【题型】解答题　【知识点】平面几何　【难度】easy
如图，$AB$ 是 $\odot O$ 的直径，弦 $CD$ 与 $AB$ 相交于点 $E$。点 $D$ 为 $\overset{\frown}{AB}$ 的中点，过点 $D$ 作 $DF \mathbin{/\!/} AB$，交 $CA$ 的延长线于点 $F$。

(1) 试判断直线 $DF$ 与 $\odot O$ 的位置关系，并说明理由；

(2) 若 $CF = CD$，$\angle F = 67.5^\circ$，$DE \cdot DC = 2$，求 $\odot O$ 的半径。
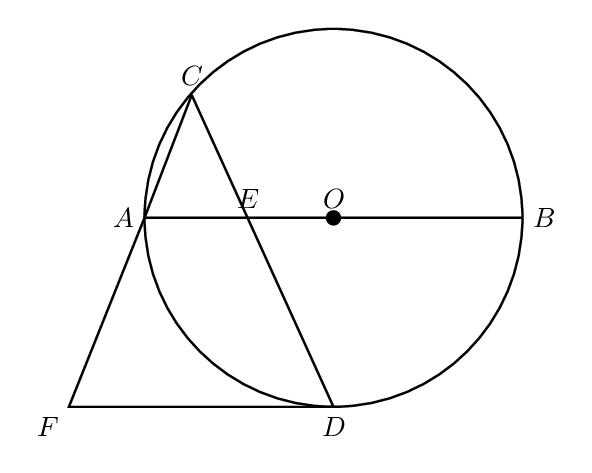
【解答】
【详解】(1)解: $FD$ 为 $\odot O$ 的切线，理由如下：

如图，连接 $OD$，

$\because$ 点 $D$ 为 $\overset{\frown}{AB}$ 的中点，\\
$\therefore \overset{\frown}{AD} = \overset{\frown}{BD}$，\\
$\therefore \angle AOD = \angle BOD = 90^\circ$，\\
$\because DF \mathbin{/\!/} AB$，\\
$\therefore \angle ODF = \angle BOD = 90^\circ$，\\
$\therefore OD \perp DF$，\\
$\because OD$ 是 $\odot O$ 的半径，\\
$\therefore FD$ 为 $\odot O$ 的切线；

\vspace{1em}

（2）解：如图，连接 $AD$，

$\because CF = CD$，$\angle F = 67.5^\circ$，$\therefore \angle CDF = \angle F = 67.5^\circ$，\\
$\therefore \angle ACD = 180^\circ - 67.5^\circ - 67.5^\circ = 45^\circ$，\\
$\because AO = OD$，$\angle AOD = 90^\circ$，$\therefore \angle EAD = 45^\circ$，$\therefore \angle ACD = \angle EAD = 45^\circ$，\\
又 $\because \angle ADE = \angle CDA$，$\therefore \triangle DAE \backsim \triangle DCA$，\\
$\therefore \dfrac{DE}{DA} = \dfrac{DA}{DC}$，即 $DA^2 = DE \cdot DC = 2$，\\
$\therefore DA = \sqrt{2}$（负值舍去），\\
$\therefore OA = OD = \dfrac{\sqrt{2}}{2}AD = 1$，即 $\odot O$ 的半径为 $1$。
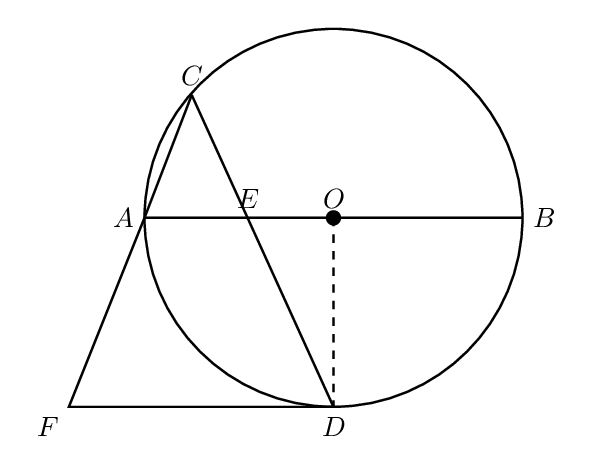
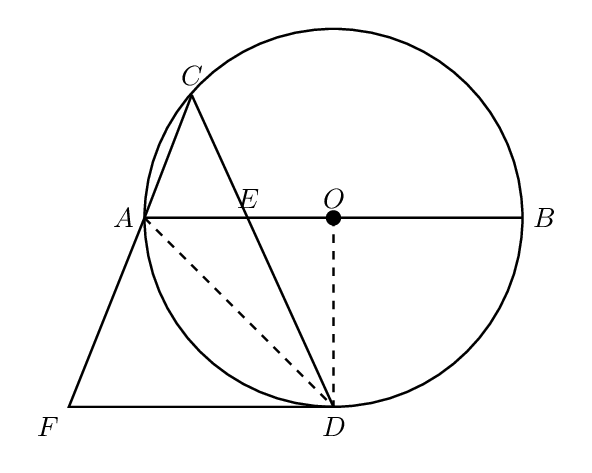